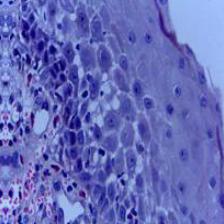
Diagnosis: Normal